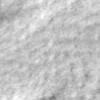
Label: no_change